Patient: sex M, age 60
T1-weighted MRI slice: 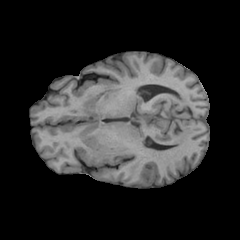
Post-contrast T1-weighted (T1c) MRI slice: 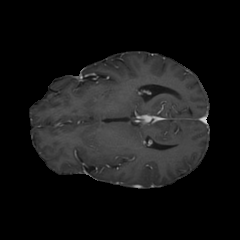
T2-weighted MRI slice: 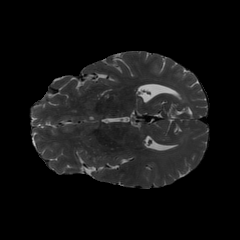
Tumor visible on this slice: no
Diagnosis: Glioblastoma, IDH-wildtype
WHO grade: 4